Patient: sex M, age 62
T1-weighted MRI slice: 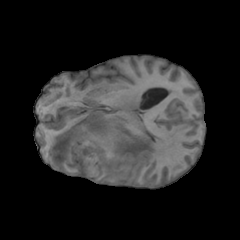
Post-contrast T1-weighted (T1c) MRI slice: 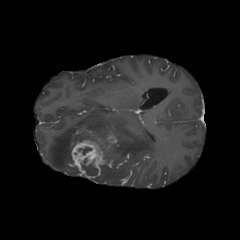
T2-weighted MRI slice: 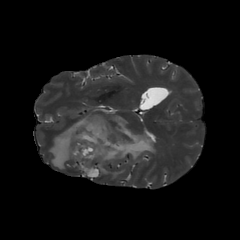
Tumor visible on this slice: yes
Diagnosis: Glioblastoma, IDH-wildtype
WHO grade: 4